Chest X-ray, PA view. Patient: 39 years old, sex F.
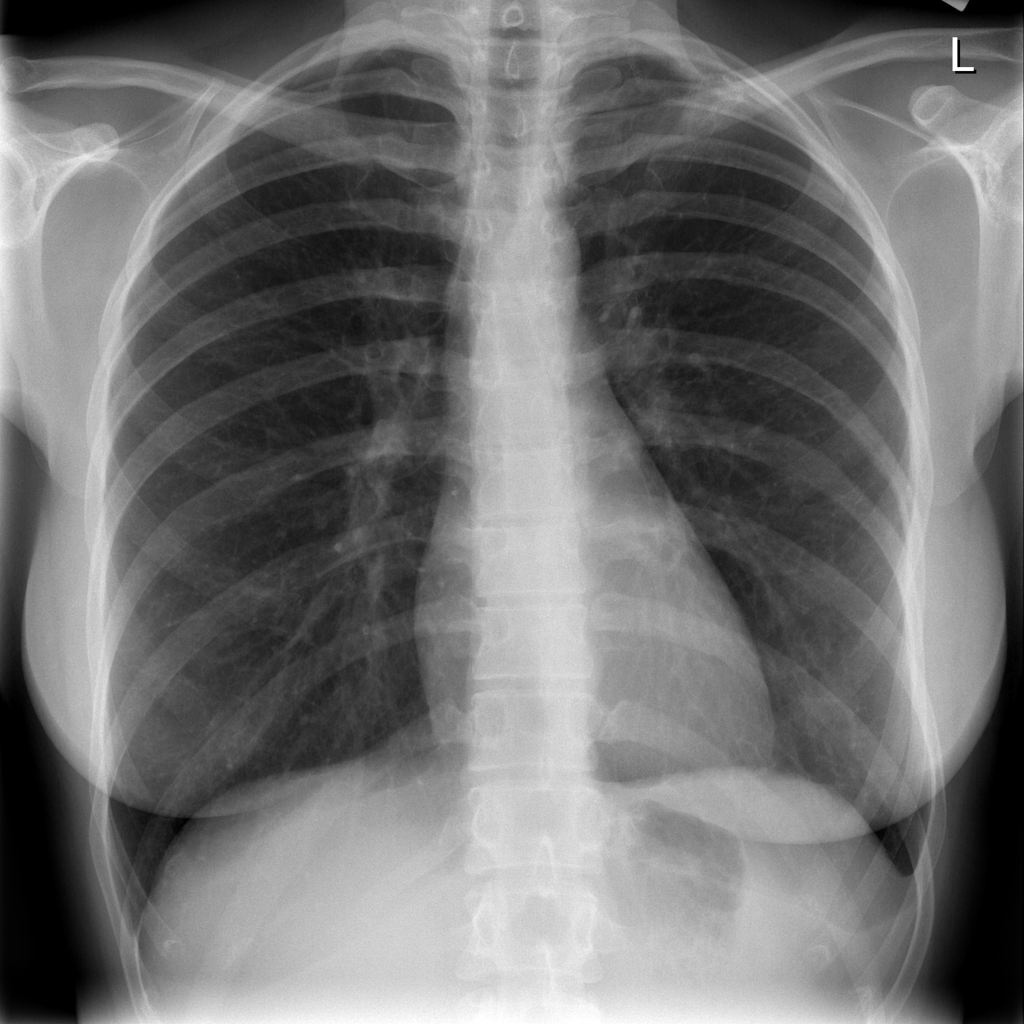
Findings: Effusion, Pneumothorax